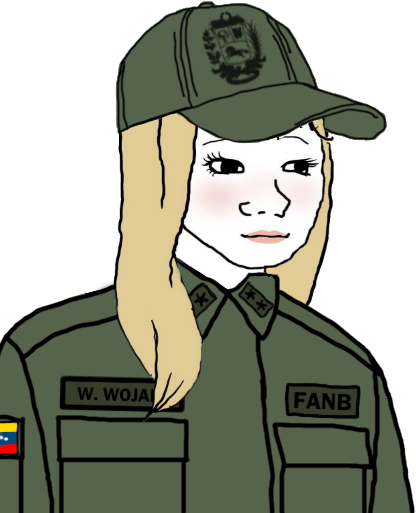
Label: 5_Trad_Wife